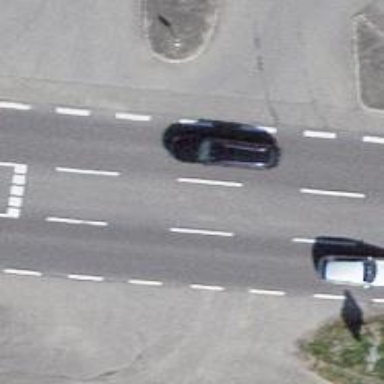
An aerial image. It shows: Primary road with asphalt surface.